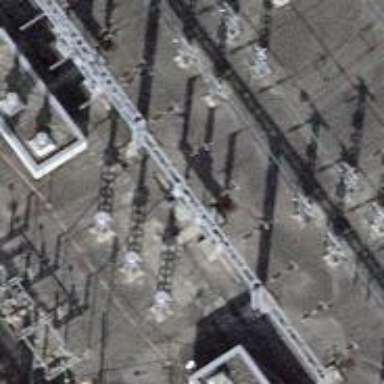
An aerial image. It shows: Bay for power lines.